Question: I accidentally updated my web server today and didn't notice that Nignx has been updated to a higher version from 1.4.7 to 1.6.0. Due to this silly mistake my whole web server is down and can't run my sites anymore. I want to go back to Nginx v.1.4.7 again and pin the version so that when there is an update, it doesn't get updated till I decide myself.
now I want to know how to remove these packages: nginx-naxsi, nginx-naxsi-dbg, nginx-naxsi-ui for v.1.6.0-1, but every time I do that it tells me that there are unmet dependency(s)...
here is what I have on my server:

or look here direct link... <URL>
and here what messages I get when I run the following remove commands:
'''
sudo apt-get autoremove nginx
sudo apt-get --purge remove nginx
sudo apt-get autoremove && sudo apt-get autoclean
sudo find / | grep nginx | sudo xargs rm -rf
'''
The error messages:
'''
The following packages have unmet dependencies:
nginx : Depends: nginx-full (< 1.4.7-1-custom.1~) but it is not going to be installed or
nginx-light (< 1.4.7-1-custom.1~) but it is not going to be installed or
nginx-extras (< 1.4.7-1-custom.1~) but it is not going to be installed or
nginx-naxsi (< 1.4.7-1-custom.1~) but 1.6.0-1 is to be installed
nginx-naxsi : Depends: nginx-common (= 1.6.0-1) but it is not going to be installed
E: Unmet dependencies. Try 'apt-get -f install' with no packages (or specify a solution).
'''
And this one, too.
'''
The following packages have unmet dependencies:
nginx-naxsi : Depends: nginx-common (= 1.6.0-1) but 1.4.7-1-custom is to be installed
E: Unmet dependencies. Try 'apt-get -f install' with no packages (or specify a solution).
'''
is there a procedure that can help removing nginx-naxsi, nginx-naxsi-dbg, nginx-naxsi-ui for v.1.6.0-1??
Thanks
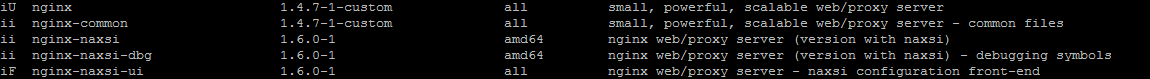
Answer: It's ok. I found the solution myself. all I had to do is to enter the following command lines one after another...
'''
apt-get -f install
'''
Then any package that is unnecessary will be either removed or updated.
After that I re-installed nginx "the new version 1.6.0" to make sure things are working fine...
so I run this command to see what packages are on:
'''
sudo dpkg -l | grep nginx
'''
since all necessary packages for Nginx are installed, I had to use this command to remove all at once:
'''
apt-get remove --purge nginx-common
'''
This way all new version 1.6.0 of Nginx are removed!!
I hope this answer is going to be useful for anyone who run into such issue.
Good luck!!